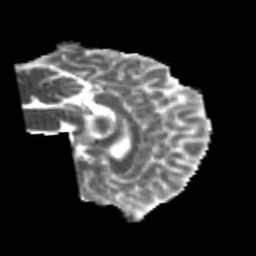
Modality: MD
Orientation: sagittal
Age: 22
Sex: male
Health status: healthy
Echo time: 0.074 s